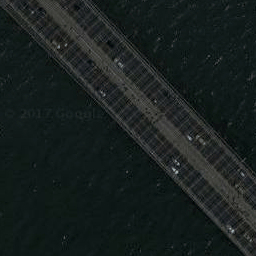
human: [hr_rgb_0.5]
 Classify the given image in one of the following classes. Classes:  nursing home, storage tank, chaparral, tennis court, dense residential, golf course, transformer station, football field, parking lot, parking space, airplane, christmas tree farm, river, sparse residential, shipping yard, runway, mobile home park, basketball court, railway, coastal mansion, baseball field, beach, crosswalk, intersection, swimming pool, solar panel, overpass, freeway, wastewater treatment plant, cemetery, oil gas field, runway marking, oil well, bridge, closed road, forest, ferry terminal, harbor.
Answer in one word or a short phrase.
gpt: bridge